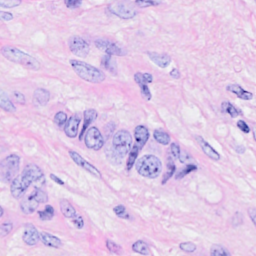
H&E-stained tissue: Breast